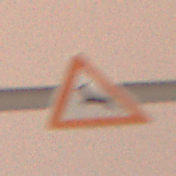
Verkehrszeichen: WildwechselRechts
Umgebung: Outdoor, Urban
Tageszeit: Night
Wetter: Overcast
Licht: Artificial
Jahreszeit: Winter
Kontrast: MediumContrast